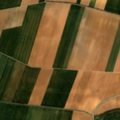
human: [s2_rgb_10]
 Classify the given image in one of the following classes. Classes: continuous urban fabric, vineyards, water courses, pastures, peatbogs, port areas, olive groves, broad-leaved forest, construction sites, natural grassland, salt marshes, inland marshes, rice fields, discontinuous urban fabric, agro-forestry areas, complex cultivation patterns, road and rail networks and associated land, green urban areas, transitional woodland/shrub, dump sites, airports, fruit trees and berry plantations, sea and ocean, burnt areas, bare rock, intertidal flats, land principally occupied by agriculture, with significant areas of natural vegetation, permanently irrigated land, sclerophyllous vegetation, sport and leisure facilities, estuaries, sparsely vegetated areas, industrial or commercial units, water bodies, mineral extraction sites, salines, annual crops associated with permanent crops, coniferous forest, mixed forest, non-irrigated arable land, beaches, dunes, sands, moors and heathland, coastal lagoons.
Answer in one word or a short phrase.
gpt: non-irrigated arable land, complex cultivation patterns